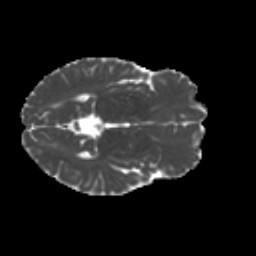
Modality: MD
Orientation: axial
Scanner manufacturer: siemens
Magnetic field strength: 3 T
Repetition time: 4.16 s
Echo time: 0.0806 s